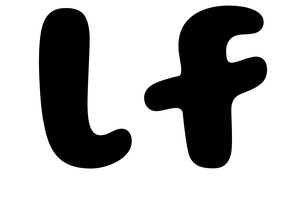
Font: Gluten_Bold